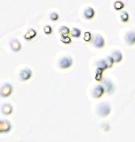
Label: Phaeocystis